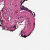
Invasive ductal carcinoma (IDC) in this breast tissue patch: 0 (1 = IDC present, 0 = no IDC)